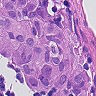
Metastatic tissue present: yes